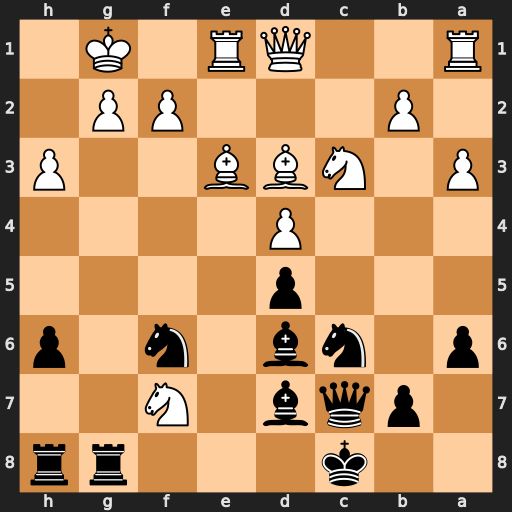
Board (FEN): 2k3rr/1pqb1N2/p1nb1n1p/3p4/3P4/P1NBB2P/1P3PP1/R2QR1K1
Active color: b
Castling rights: -
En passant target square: -
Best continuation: Bxh3 Nxd6+ Qxd6